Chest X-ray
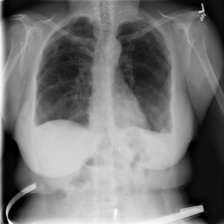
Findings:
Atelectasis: negative
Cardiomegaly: negative
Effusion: negative
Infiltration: negative
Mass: negative
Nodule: negative
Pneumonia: negative
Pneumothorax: negative
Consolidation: negative
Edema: negative
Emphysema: negative
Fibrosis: negative
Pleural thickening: positive
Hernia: negative